Interaction volume radius: 5 \u00c5
Interaction volume height: 20 \u00c5
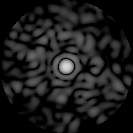
Disorder parameter: 0.7828